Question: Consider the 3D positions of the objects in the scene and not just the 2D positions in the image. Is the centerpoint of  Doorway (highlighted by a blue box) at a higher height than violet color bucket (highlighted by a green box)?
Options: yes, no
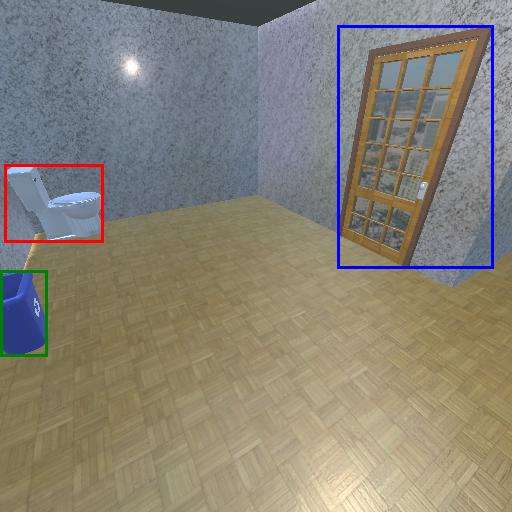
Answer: yes